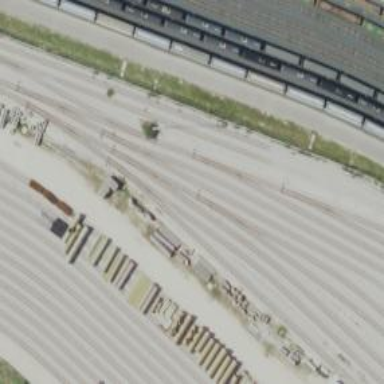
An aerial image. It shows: Railway spur service.